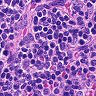
Metastatic tissue present: no